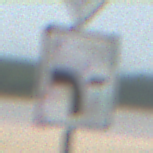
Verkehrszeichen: VerlaufVorfahrtsstrasse6
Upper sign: Vorfahrtsstrasse
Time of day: Midday
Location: Roofed (Beach)
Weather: Overcast
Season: NotSpecified
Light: Natural